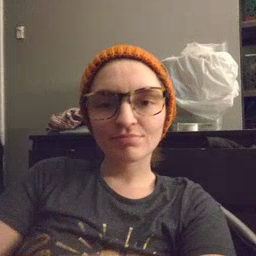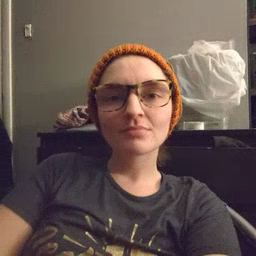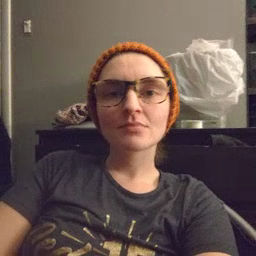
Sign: sleep